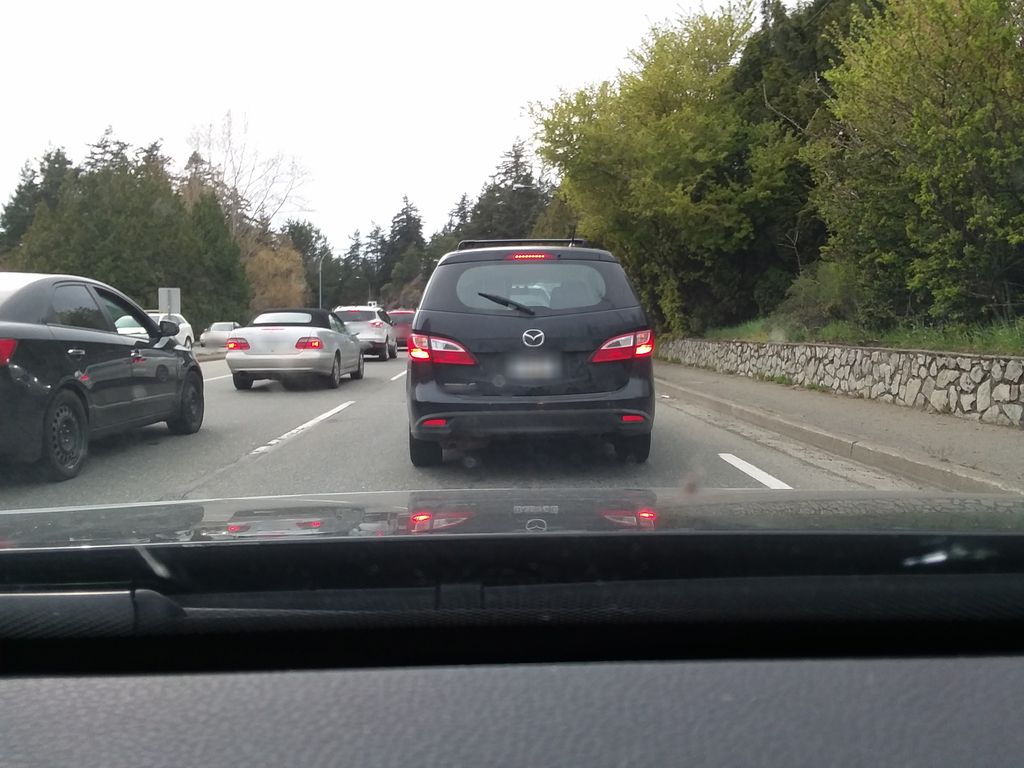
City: victoria